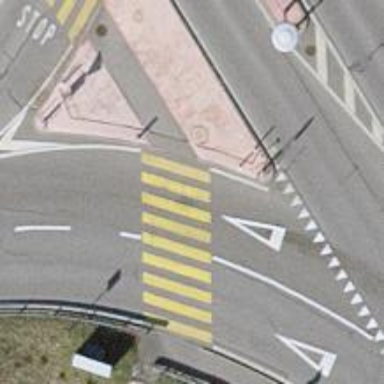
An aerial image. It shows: Uncontrolled zebra crossing with zebra markings.